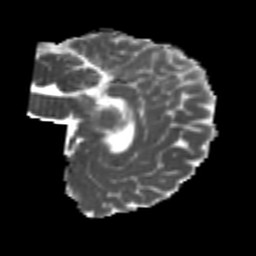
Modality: MD
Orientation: sagittal
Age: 23
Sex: female
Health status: healthy
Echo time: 0.074 s